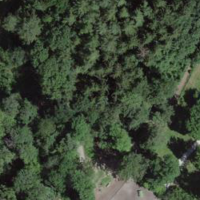
EUNIS habitat code: 53
Species observed at this site:
Circaea lutetiana
Anas platyrhynchos
Sorbus aucuparia